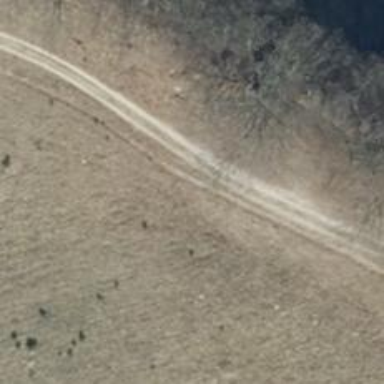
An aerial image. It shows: Sandy track road.